Question: I am trying to deploy a worker role which will autoscale a few target sites. I am able to run the autoscaler locally and it works (I installed the certificates on my machine). However, it won't autoscale once I deploy it to Azure as a cloud app. (However, the worker role is running because I can see my non-autoscaling processes working in the same worker role.)
I have followed the <URL> instructions.
- - - What am I missing? Thanks
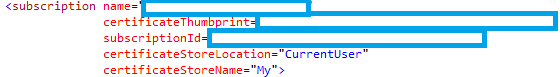
Answer: Tuzo is right - cert should be in LocalMachine, but that's not enough. See <URL> generated by Role initialization process, this account has permission to access certificate private key; In OS Family 3, WaWorkerHost is running under "NETWORK SERVICE" account, this account doesn't have private key access permission.
Best option for now (MS Azure team addressing issue in next SDK) is to run the role with elevated privileges - edit ServiceDefinition.csdef:
'''
<?xml version="1.0" encoding="utf-8"?>
<ServiceDefinition name="blah" xmlns="http://schemas.microsoft.com/ServiceHosting/2008/10/ServiceDefinition" schemaVersion="2012-10.1.8">
<WorkerRole name="blah" vmsize="Small">
<Runtime executionContext="elevated" />
...
</WorkerRole>
</ServiceDefinition>
'''